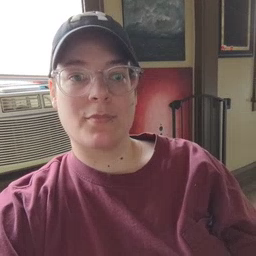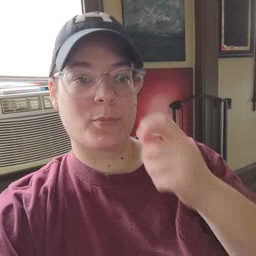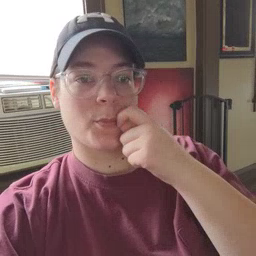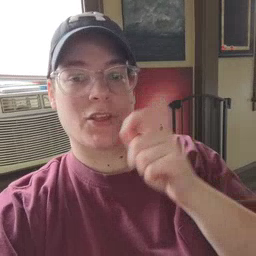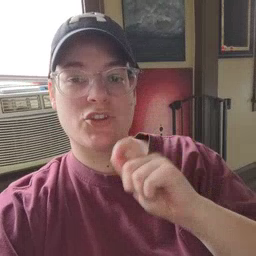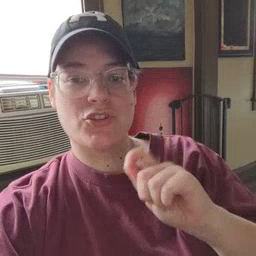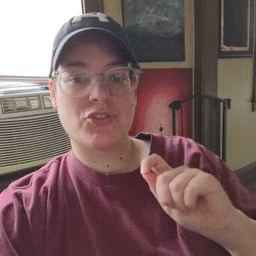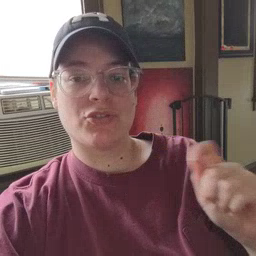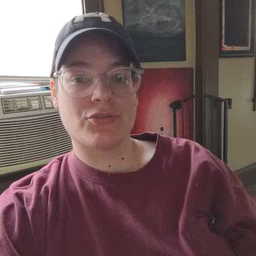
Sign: pencil